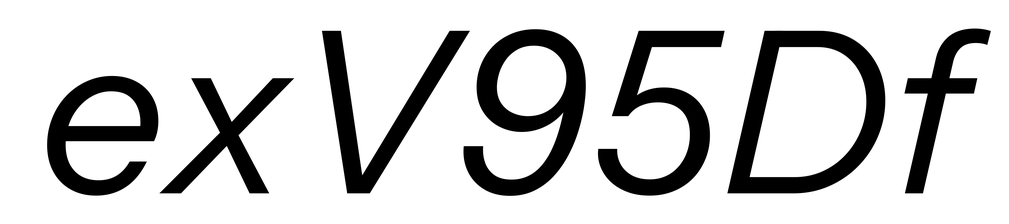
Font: InstrumentSans-Italic_Italic